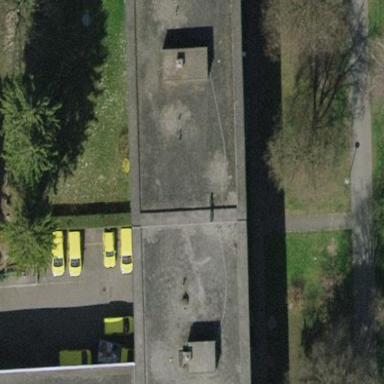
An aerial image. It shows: Building part with flat roof.